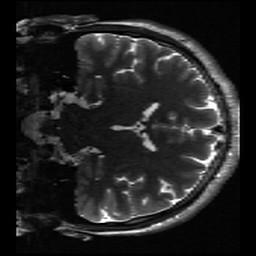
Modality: inplaneT2
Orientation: coronal